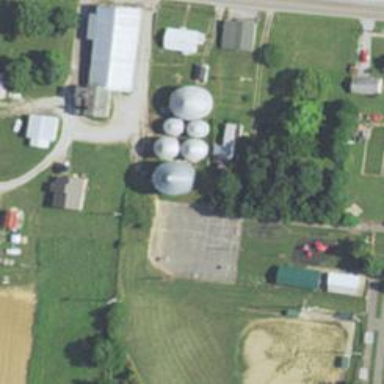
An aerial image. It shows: Silo.